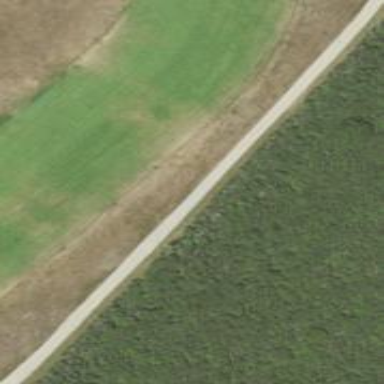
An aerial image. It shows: Path for both roads and golfers.